Interaction volume radius: 5 \u00c5
Interaction volume height: 10 \u00c5
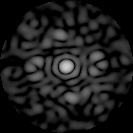
Disorder parameter: 0.8095